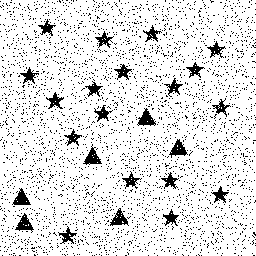
Squares: 0
Triangles: 6
Stars: 18
Total shapes: 24